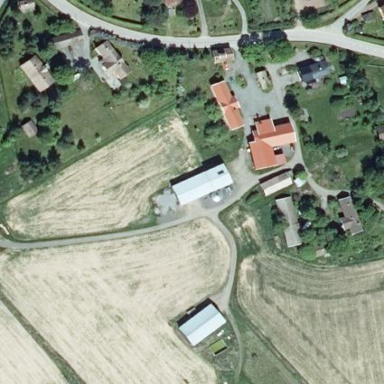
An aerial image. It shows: Farmyard area.